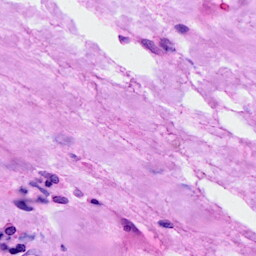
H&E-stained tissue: Breast